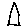
Label: triangle